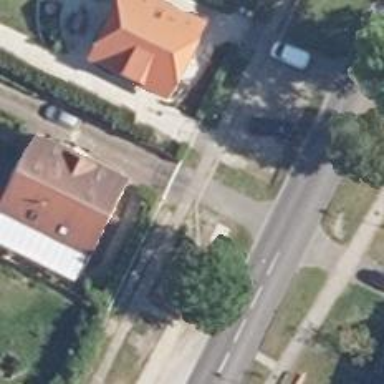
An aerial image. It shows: Driveway.